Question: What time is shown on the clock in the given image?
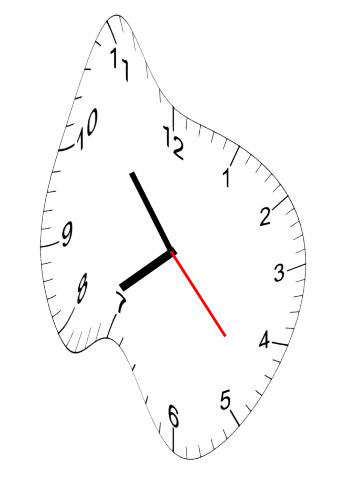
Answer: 07:53:23